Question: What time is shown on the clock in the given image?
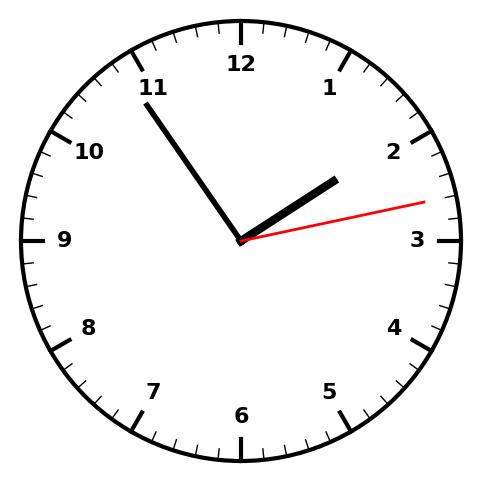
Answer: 01:54:13